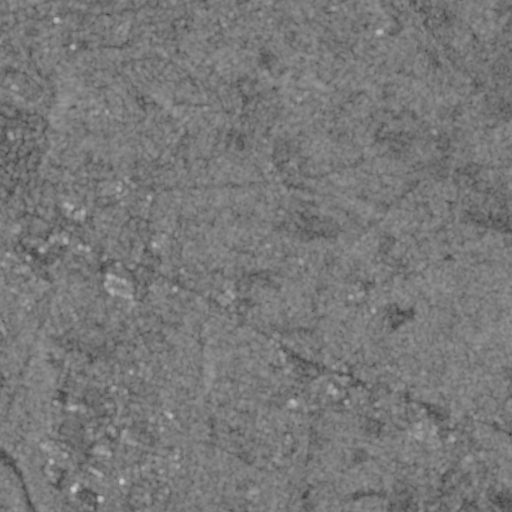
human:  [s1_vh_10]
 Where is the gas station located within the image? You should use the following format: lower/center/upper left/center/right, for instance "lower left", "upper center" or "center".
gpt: The gas station is located in the center left of the image.
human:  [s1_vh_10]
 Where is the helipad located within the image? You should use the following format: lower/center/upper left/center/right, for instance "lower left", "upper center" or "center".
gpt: The helipad is located in the upper center of the image.
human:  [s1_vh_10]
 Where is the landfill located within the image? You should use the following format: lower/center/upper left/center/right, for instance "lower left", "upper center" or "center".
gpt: The landfill is located in the lower right of the image.
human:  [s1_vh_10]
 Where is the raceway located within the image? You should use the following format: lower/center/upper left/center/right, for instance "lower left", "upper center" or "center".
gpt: The raceway is located in the lower right of the image.
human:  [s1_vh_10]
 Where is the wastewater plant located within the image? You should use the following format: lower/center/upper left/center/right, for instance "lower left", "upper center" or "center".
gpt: The wastewater plant is located in the lower left of the image.
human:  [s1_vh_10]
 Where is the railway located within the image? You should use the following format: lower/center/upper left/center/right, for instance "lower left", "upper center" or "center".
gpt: The railway is located in the lower of the image.
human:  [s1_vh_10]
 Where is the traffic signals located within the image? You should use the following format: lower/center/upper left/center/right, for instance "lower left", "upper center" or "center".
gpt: The traffic signals is located in the lower right of the image.
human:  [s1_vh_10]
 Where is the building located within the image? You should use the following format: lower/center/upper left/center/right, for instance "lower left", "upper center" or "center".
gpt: There is no building in the image.

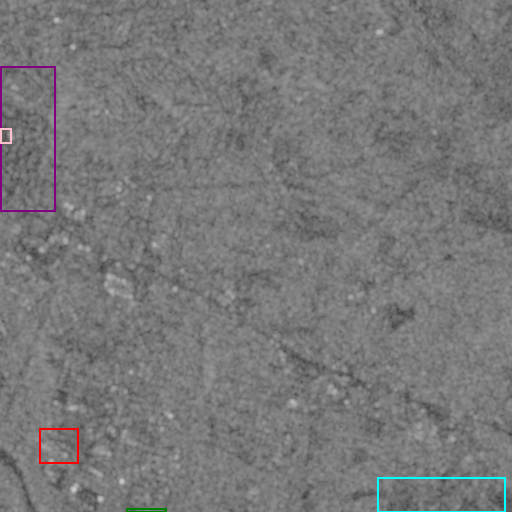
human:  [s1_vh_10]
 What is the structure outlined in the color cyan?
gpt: The structure outlined in cyan is a landfill.
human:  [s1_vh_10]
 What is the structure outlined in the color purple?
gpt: The structure outlined in purple is a park.
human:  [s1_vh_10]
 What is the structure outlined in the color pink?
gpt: The structure outlined in pink is a parking lot.
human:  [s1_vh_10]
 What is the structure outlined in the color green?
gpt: The structure outlined in green is a wastewater plant.
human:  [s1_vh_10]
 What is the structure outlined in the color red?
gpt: The structure outlined in red is a building.
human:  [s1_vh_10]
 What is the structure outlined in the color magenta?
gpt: There is no magenta outline.